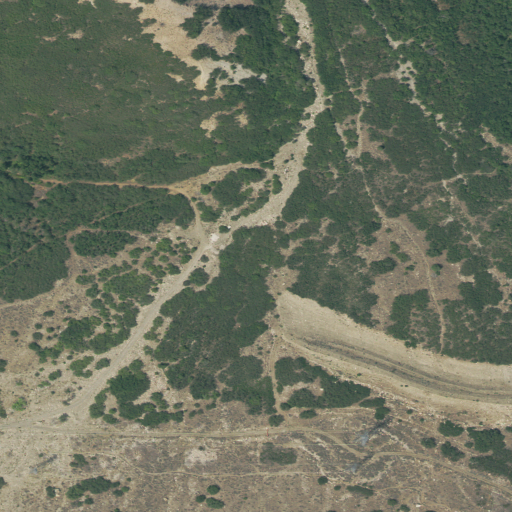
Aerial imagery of valley in Utah named Barrett Canyon containing shrub and deciduous forest